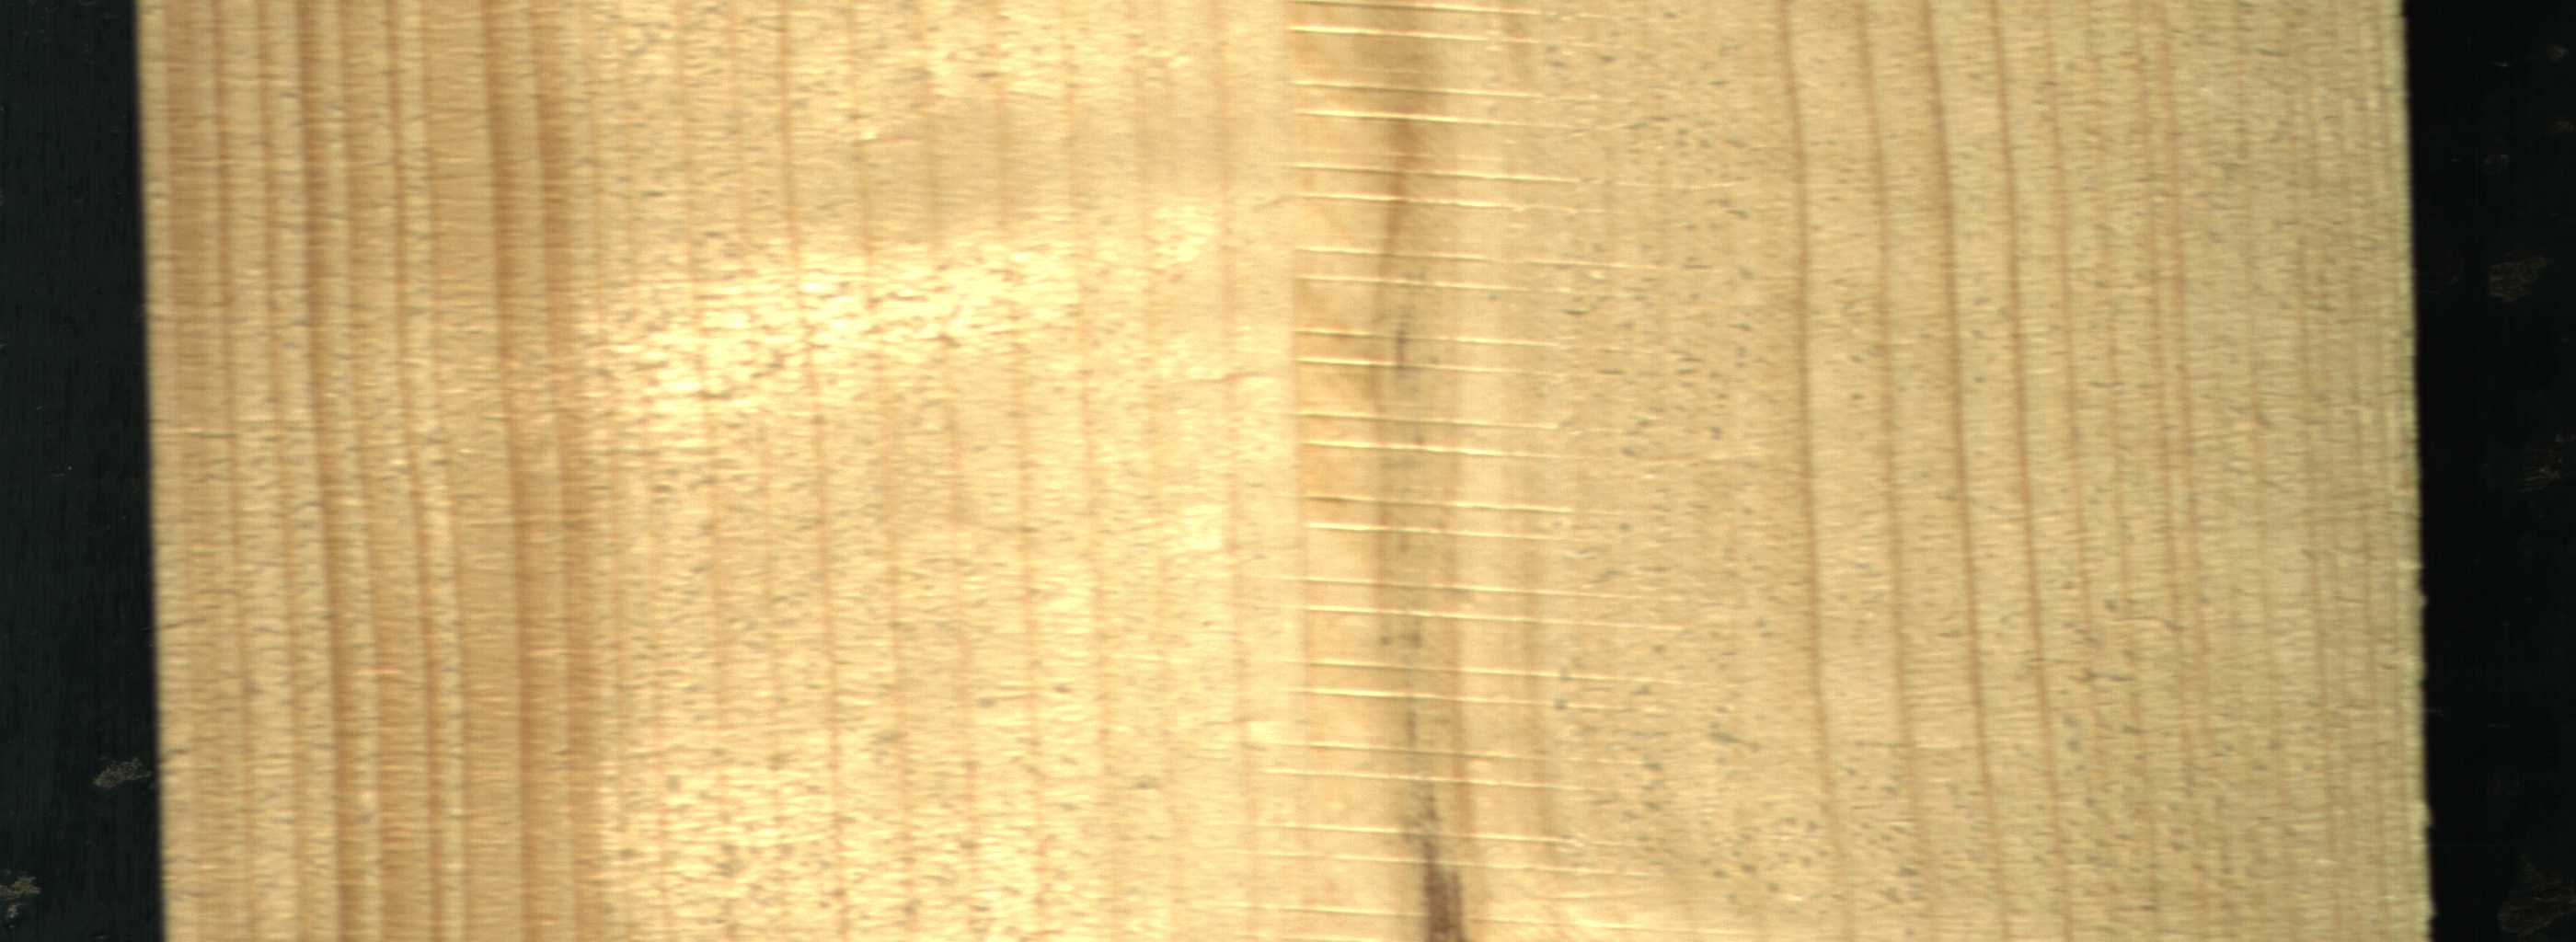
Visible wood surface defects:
Marrow